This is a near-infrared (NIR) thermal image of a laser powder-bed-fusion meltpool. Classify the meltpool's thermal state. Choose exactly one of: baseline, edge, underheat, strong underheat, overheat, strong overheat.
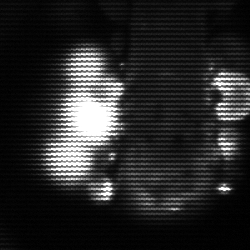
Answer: strong underheat